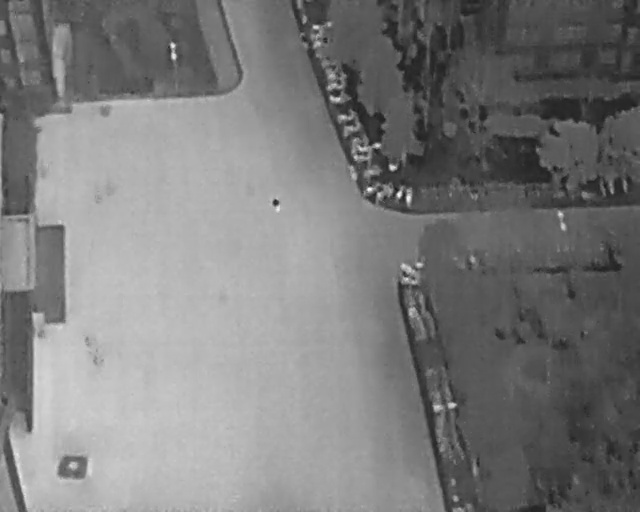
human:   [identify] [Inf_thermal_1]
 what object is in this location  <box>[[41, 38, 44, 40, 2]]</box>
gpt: <ref>1 medium person at the center</ref>